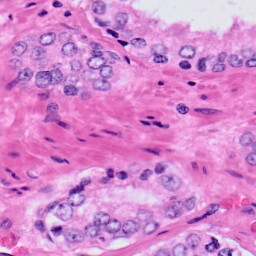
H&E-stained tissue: Prostate